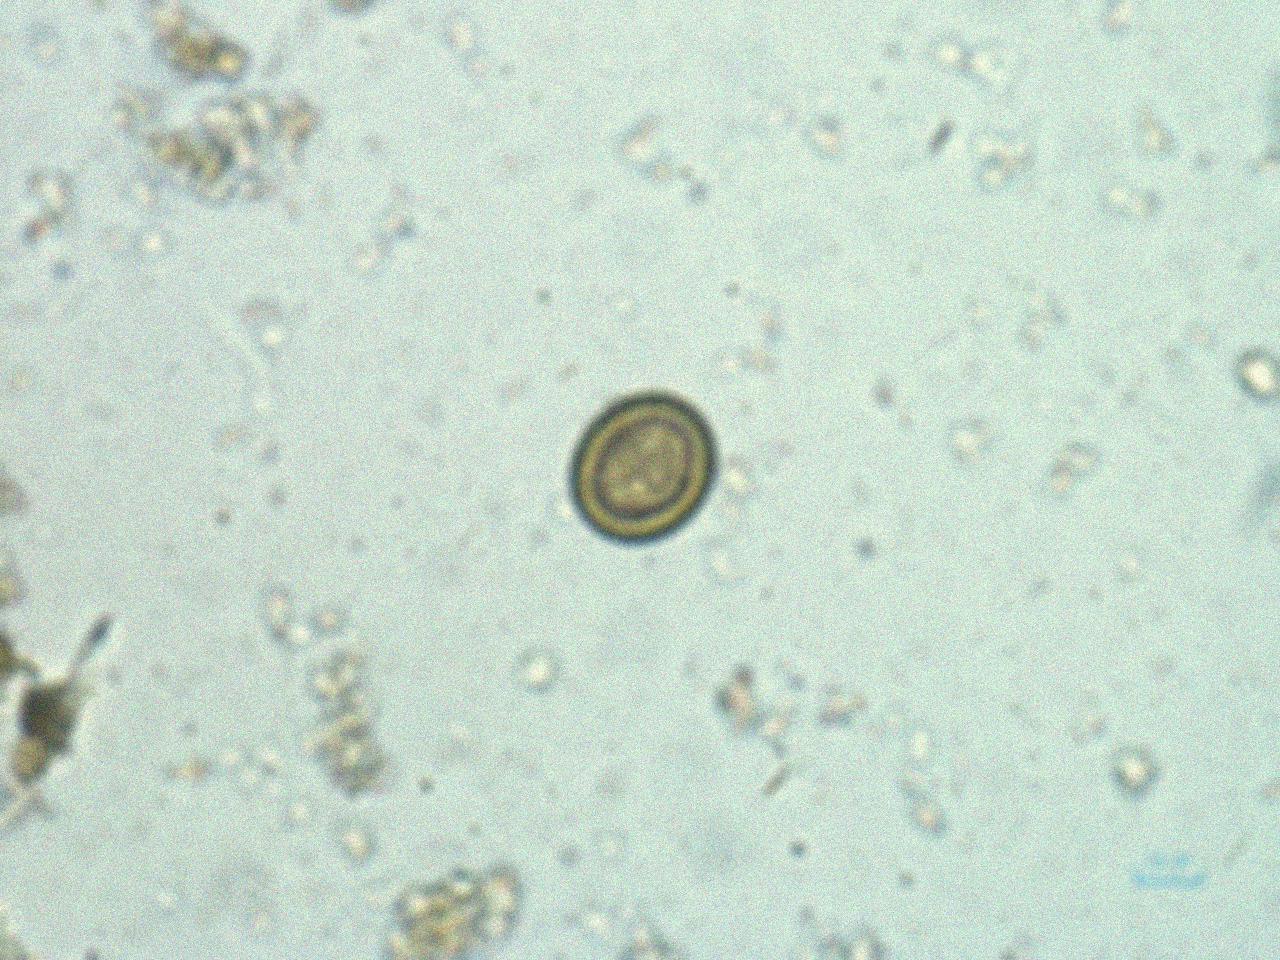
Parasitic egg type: Taenia spp. egg